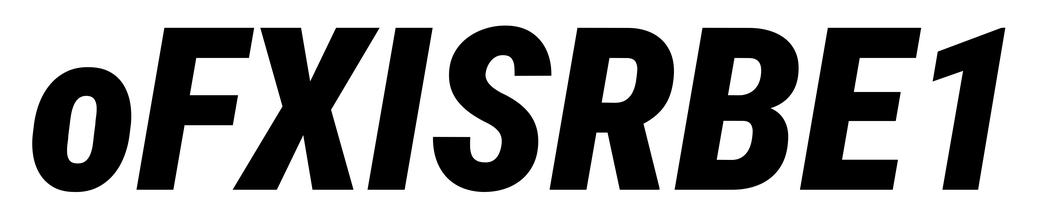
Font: Roboto-Italic_Condensed_Black_Italic